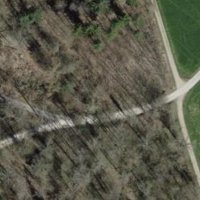
EUNIS habitat code: 44
Species observed at this site:
Campanula trachelium